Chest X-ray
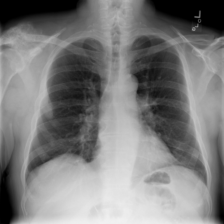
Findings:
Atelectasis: negative
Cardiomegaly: negative
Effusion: negative
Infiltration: negative
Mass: negative
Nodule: positive
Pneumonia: negative
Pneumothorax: negative
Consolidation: negative
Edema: negative
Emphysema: negative
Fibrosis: negative
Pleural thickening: negative
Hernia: negative